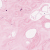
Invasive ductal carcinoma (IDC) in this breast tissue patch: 0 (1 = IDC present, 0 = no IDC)